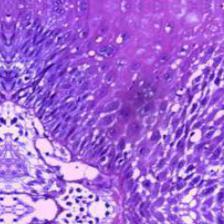
Diagnosis: Normal